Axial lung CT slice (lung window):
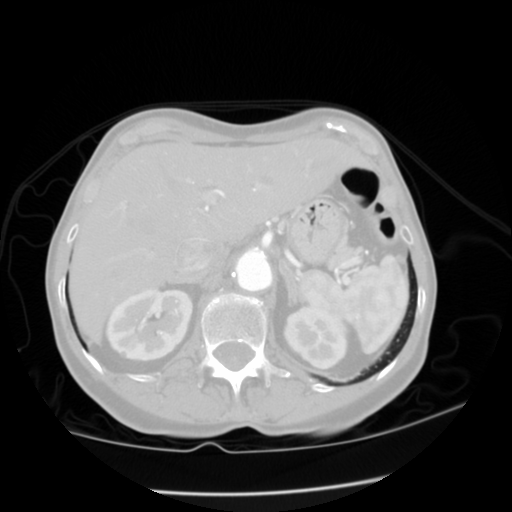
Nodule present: no